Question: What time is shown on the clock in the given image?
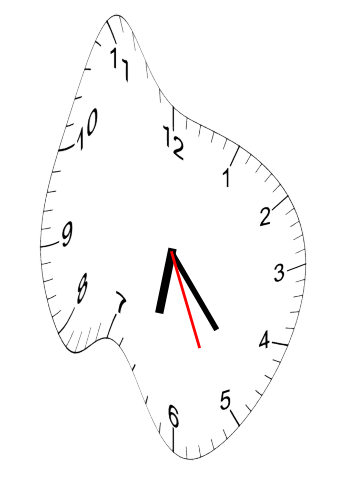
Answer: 06:23:26